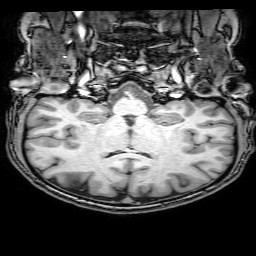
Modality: T1w
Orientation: sagittal
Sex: male
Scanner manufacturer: philips
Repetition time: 0.008139 s
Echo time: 0.00372 s